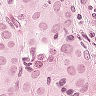
Metastatic tissue present: yes